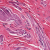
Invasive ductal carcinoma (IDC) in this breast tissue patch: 0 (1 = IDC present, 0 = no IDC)